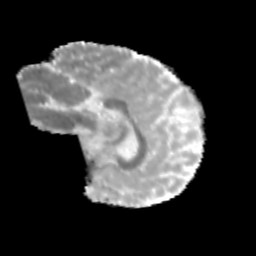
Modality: MD
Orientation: sagittal
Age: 10
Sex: male
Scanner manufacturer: siemens
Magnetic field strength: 3 T
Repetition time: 3.8 s
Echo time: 0.07 s